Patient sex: F
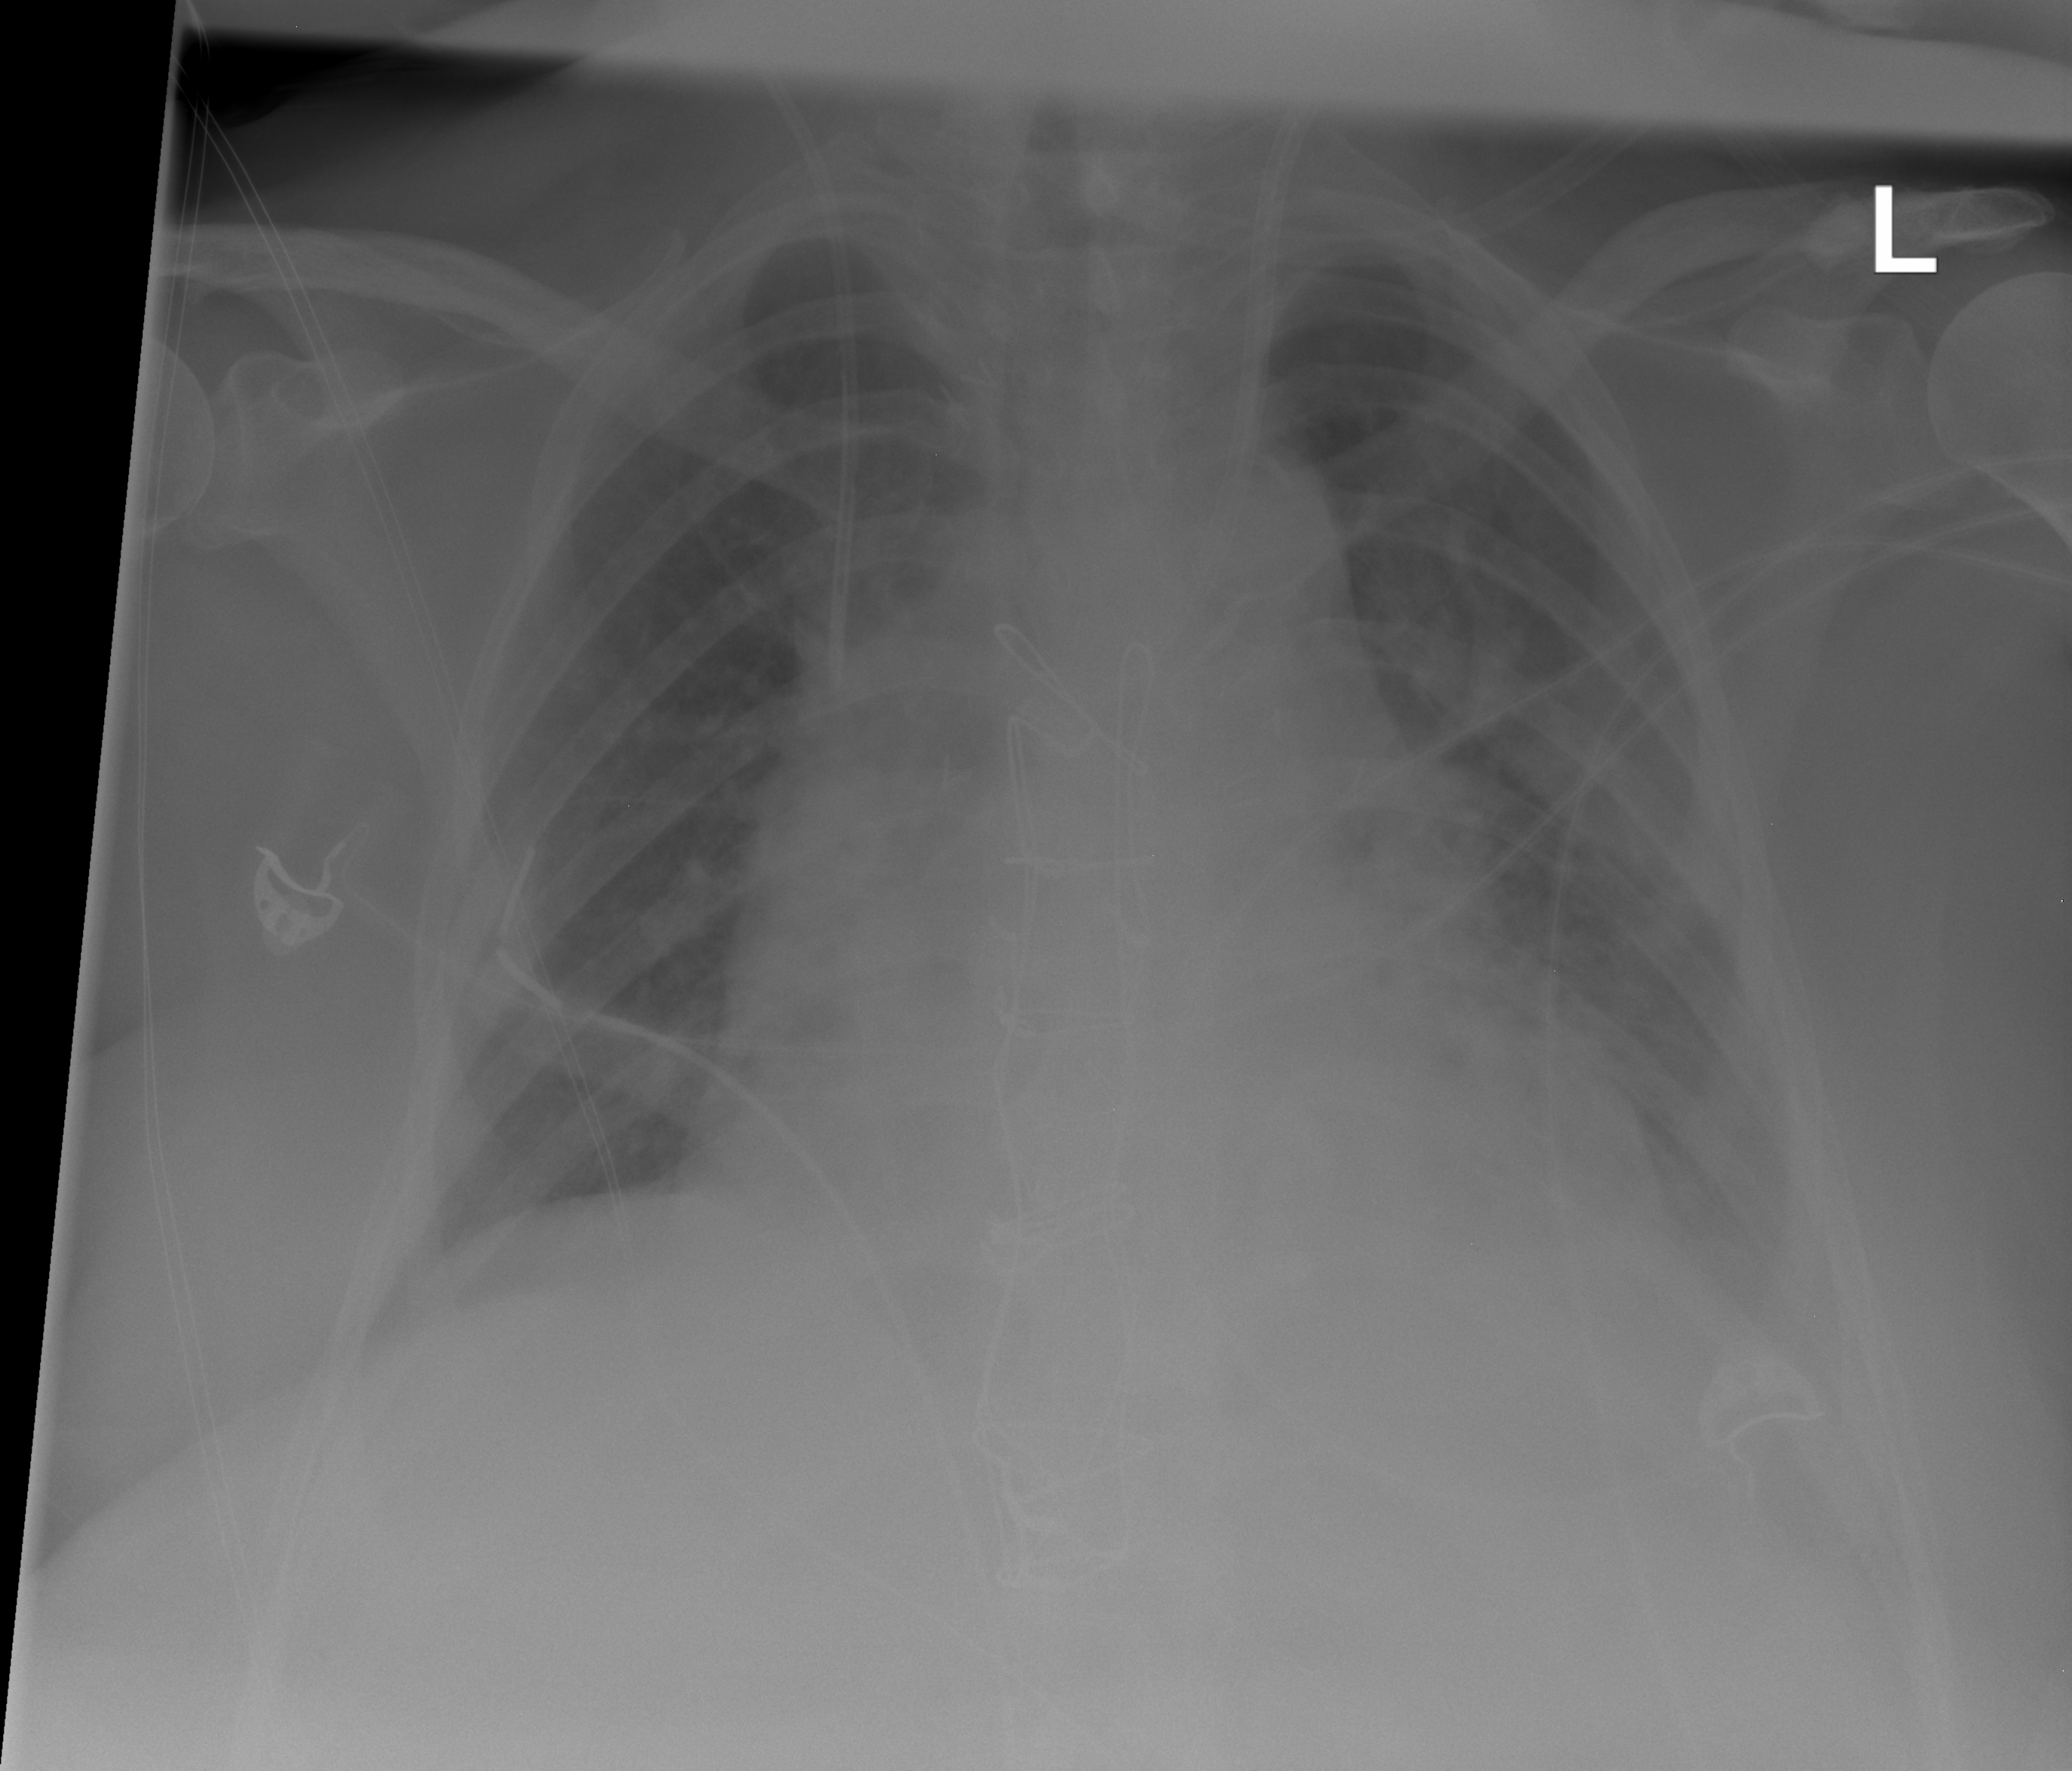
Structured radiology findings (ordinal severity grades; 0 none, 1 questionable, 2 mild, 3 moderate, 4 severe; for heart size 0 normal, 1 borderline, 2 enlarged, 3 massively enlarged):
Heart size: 2
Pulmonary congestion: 2
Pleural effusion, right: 0
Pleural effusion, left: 2
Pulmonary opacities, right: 0
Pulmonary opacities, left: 2
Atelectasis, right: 0
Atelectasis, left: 2